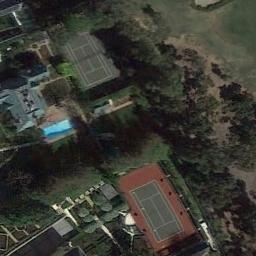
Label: tennis_court